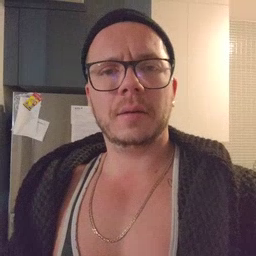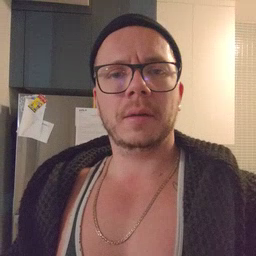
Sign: hide